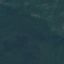
Land use / land cover class: Forest